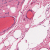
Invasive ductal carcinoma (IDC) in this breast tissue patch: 0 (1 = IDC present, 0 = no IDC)